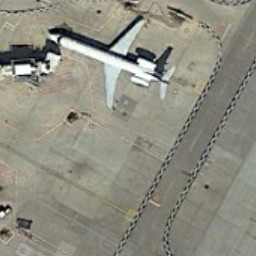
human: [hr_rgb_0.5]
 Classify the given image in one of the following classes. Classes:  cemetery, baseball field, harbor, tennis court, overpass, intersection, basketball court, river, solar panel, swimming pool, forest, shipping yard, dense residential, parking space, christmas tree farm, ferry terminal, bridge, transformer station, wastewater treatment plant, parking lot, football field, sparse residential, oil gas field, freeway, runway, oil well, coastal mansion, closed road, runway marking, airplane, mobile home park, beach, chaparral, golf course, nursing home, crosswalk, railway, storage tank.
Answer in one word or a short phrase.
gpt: airplane